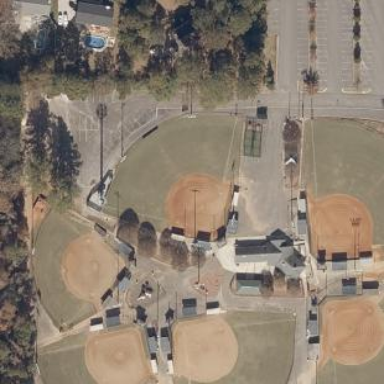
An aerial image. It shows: Softball pitch for leisure sports.